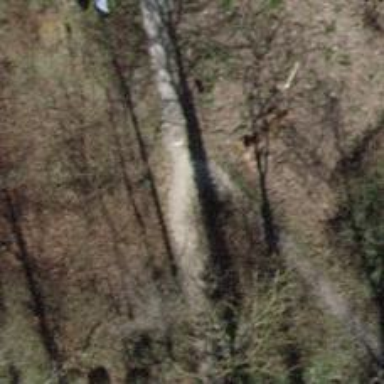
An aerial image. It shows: Unpaved footway.